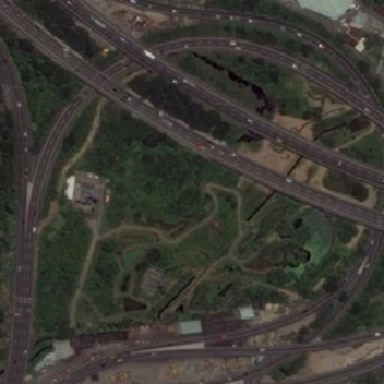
On one side of the viaduct is a residential area .